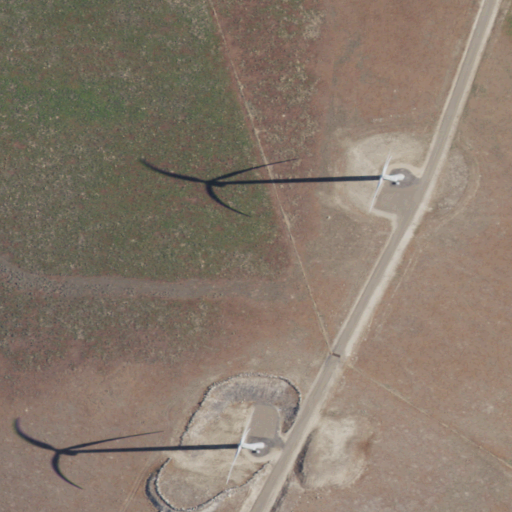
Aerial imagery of mountain in Idaho named Milner Butte containing shrub, grassland, and medium intensity development